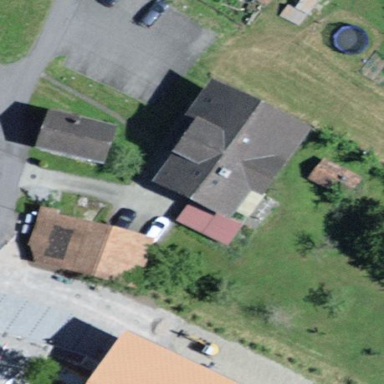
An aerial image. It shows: Residential building.